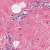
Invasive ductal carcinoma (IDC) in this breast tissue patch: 0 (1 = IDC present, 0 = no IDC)